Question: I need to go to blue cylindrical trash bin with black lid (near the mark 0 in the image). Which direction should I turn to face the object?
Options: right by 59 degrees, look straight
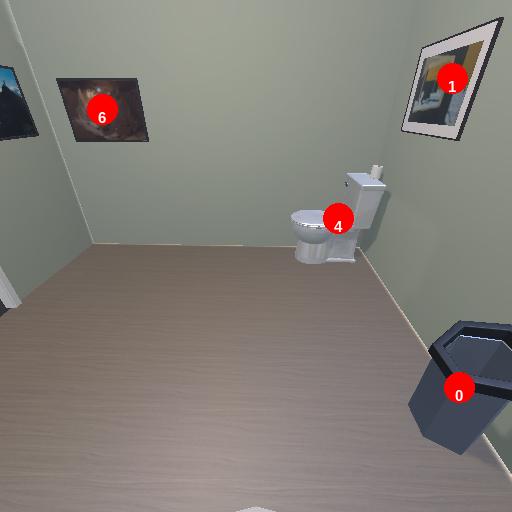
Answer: right by 59 degrees